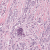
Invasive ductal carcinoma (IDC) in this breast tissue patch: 1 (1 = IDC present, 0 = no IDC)